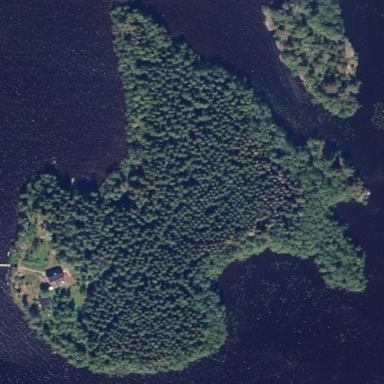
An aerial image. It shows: Islet covered with woodland.